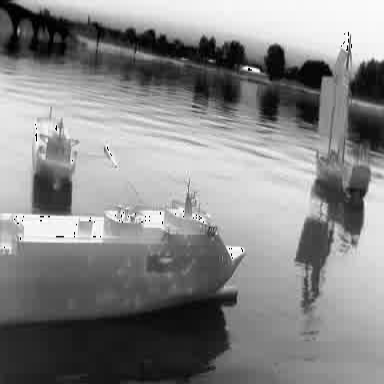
There are three objects shown in the infrared image, including a liner, a container_ship, and a sailboat.